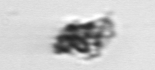
Label: detritus